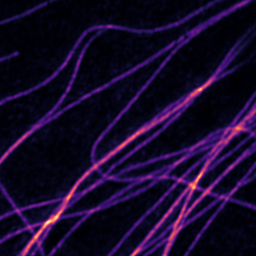
Label: Super-resolution Microtubules image